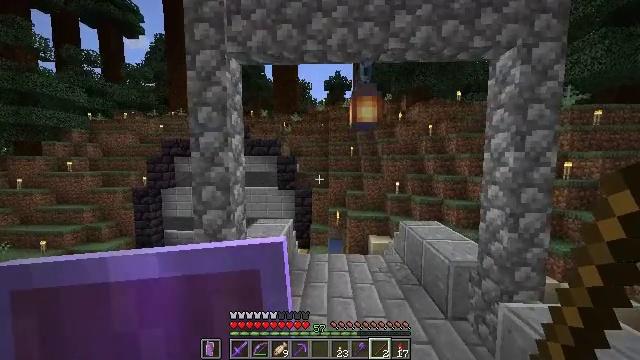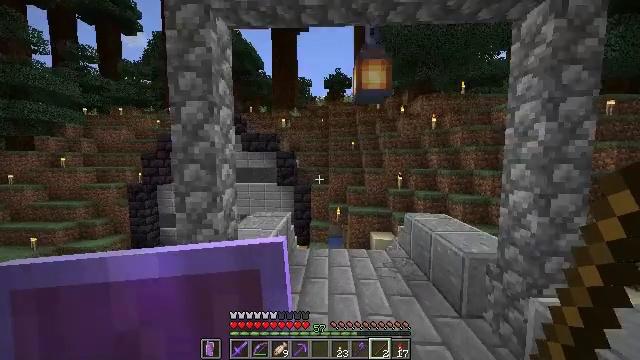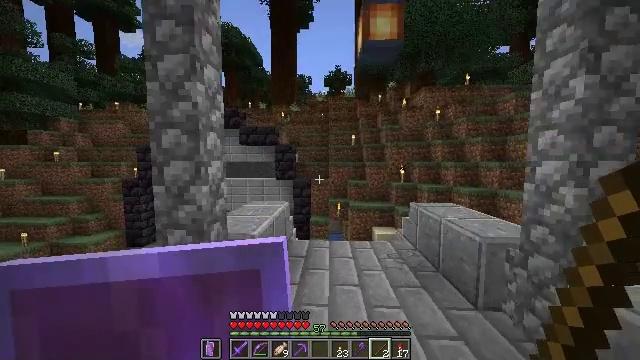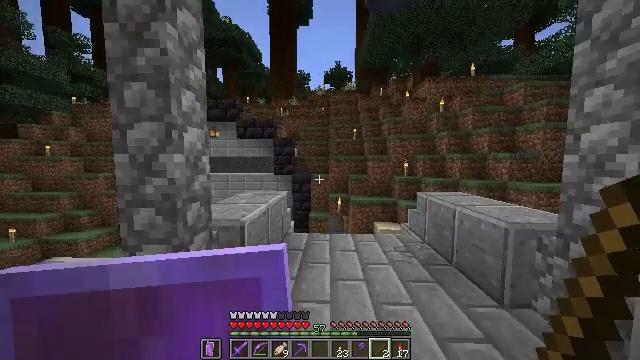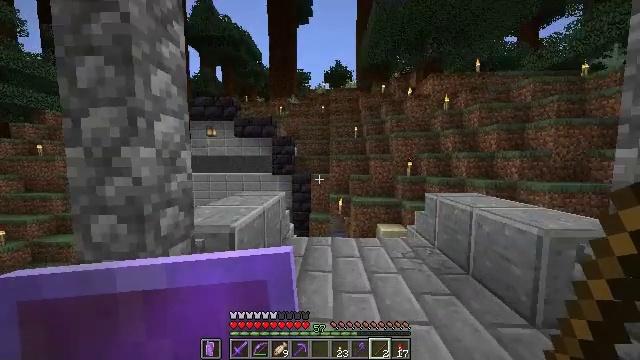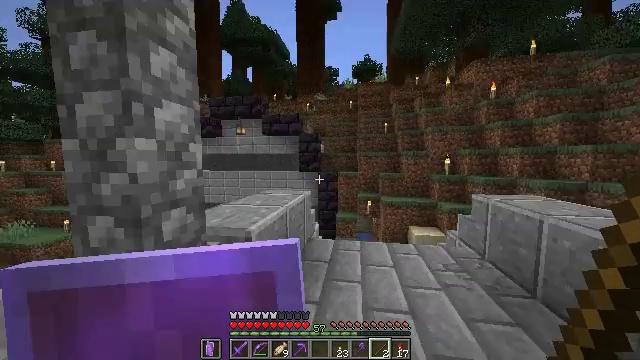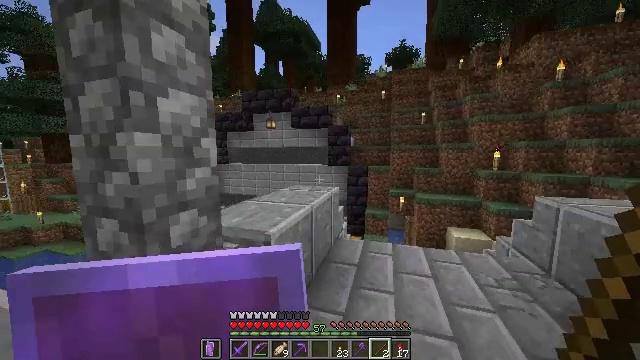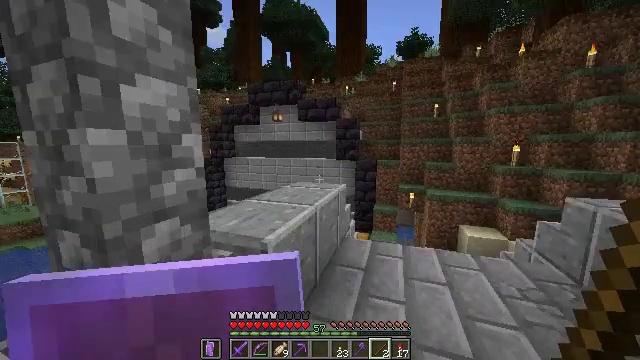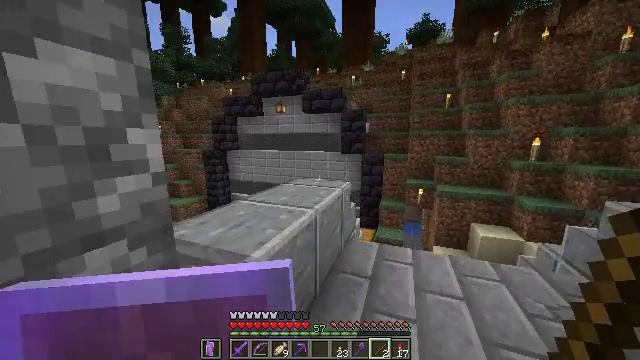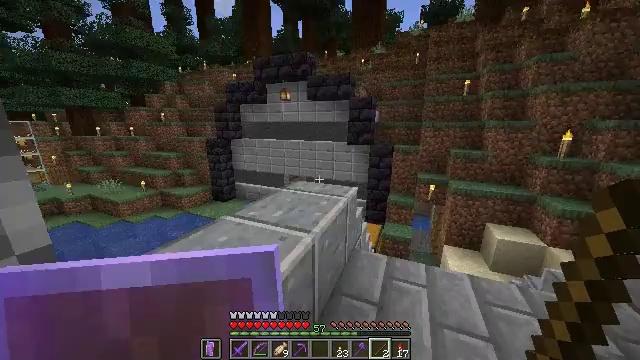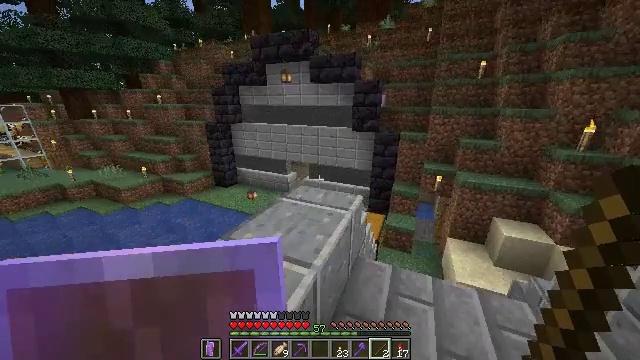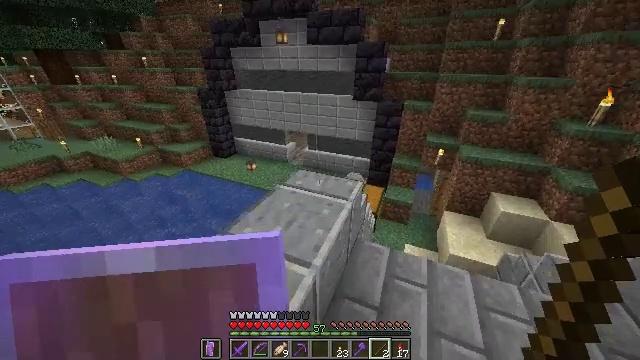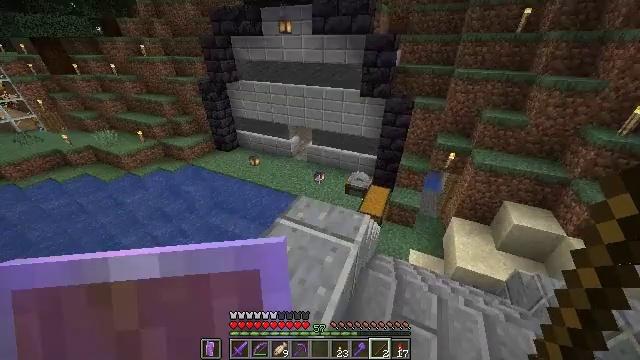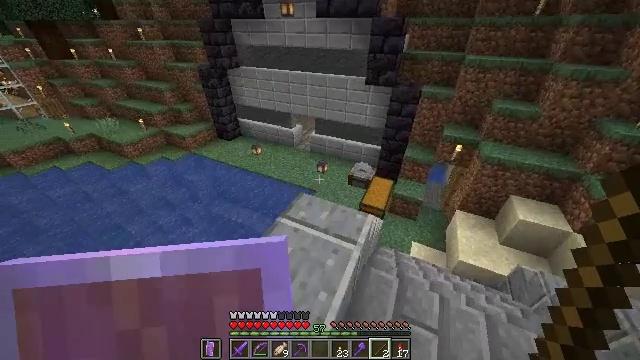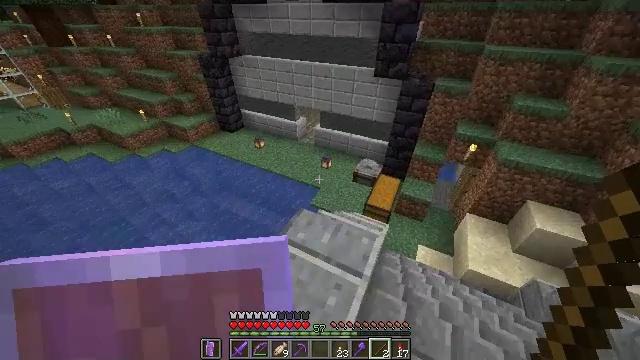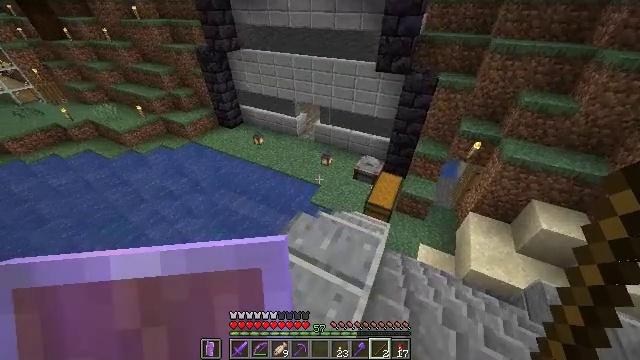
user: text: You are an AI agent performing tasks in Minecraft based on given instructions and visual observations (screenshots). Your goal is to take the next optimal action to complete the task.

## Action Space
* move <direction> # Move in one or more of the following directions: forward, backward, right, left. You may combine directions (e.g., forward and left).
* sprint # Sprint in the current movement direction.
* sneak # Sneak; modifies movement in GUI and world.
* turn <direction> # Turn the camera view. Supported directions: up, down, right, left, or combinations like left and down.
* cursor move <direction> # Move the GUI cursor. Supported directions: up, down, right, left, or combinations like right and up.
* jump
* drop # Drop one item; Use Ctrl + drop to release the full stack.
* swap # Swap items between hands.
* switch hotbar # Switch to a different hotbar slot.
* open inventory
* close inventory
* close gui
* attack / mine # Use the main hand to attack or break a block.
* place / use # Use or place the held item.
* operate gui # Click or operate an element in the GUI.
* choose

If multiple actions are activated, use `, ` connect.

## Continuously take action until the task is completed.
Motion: motion action
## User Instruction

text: Collect the brown shulker box for storage.
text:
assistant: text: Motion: move forward, sprint
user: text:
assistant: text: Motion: move forward, sprint
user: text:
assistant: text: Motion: move forward, sprint
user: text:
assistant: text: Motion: move forward, sprint
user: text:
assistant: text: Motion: move forward, sprint, turn left
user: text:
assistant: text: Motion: move forward, sprint, turn left and down
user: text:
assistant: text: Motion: move forward, sprint, turn left and down
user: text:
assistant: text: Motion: move forward, sprint, turn left and down
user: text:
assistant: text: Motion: move forward, sprint, turn left and down, jump
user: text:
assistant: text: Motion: move forward, sprint, turn down, jump
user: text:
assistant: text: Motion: move forward, sprint, turn down, jump
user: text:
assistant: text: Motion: move forward, sprint, turn left and down, jump
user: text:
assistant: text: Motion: move forward, sprint, turn down, jump
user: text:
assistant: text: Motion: move forward, sprint, turn left and down, jump
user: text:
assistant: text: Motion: move forward, sprint, turn down
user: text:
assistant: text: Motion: move forward, sprint, turn right and down
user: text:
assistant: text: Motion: move forward, sprint, turn right and down
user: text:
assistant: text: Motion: move forward, sprint, turn right and down
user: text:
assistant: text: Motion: move forward, sprint, turn right and down
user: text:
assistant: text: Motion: move forward, sprint, turn right and down
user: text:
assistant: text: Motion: move forward, sprint, turn right
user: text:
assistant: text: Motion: move forward, sprint
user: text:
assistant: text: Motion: move forward, sprint, jump
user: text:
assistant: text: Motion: move forward, sprint, jump
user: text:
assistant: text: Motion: move forward, sprint, jump
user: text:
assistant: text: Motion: move forward, sprint, turn left and down
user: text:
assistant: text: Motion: move forward, sprint, turn left and down
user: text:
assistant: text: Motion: move forward, sprint, turn left and down
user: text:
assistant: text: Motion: turn down
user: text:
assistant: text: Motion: no_op